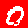
Digit: 0